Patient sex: M
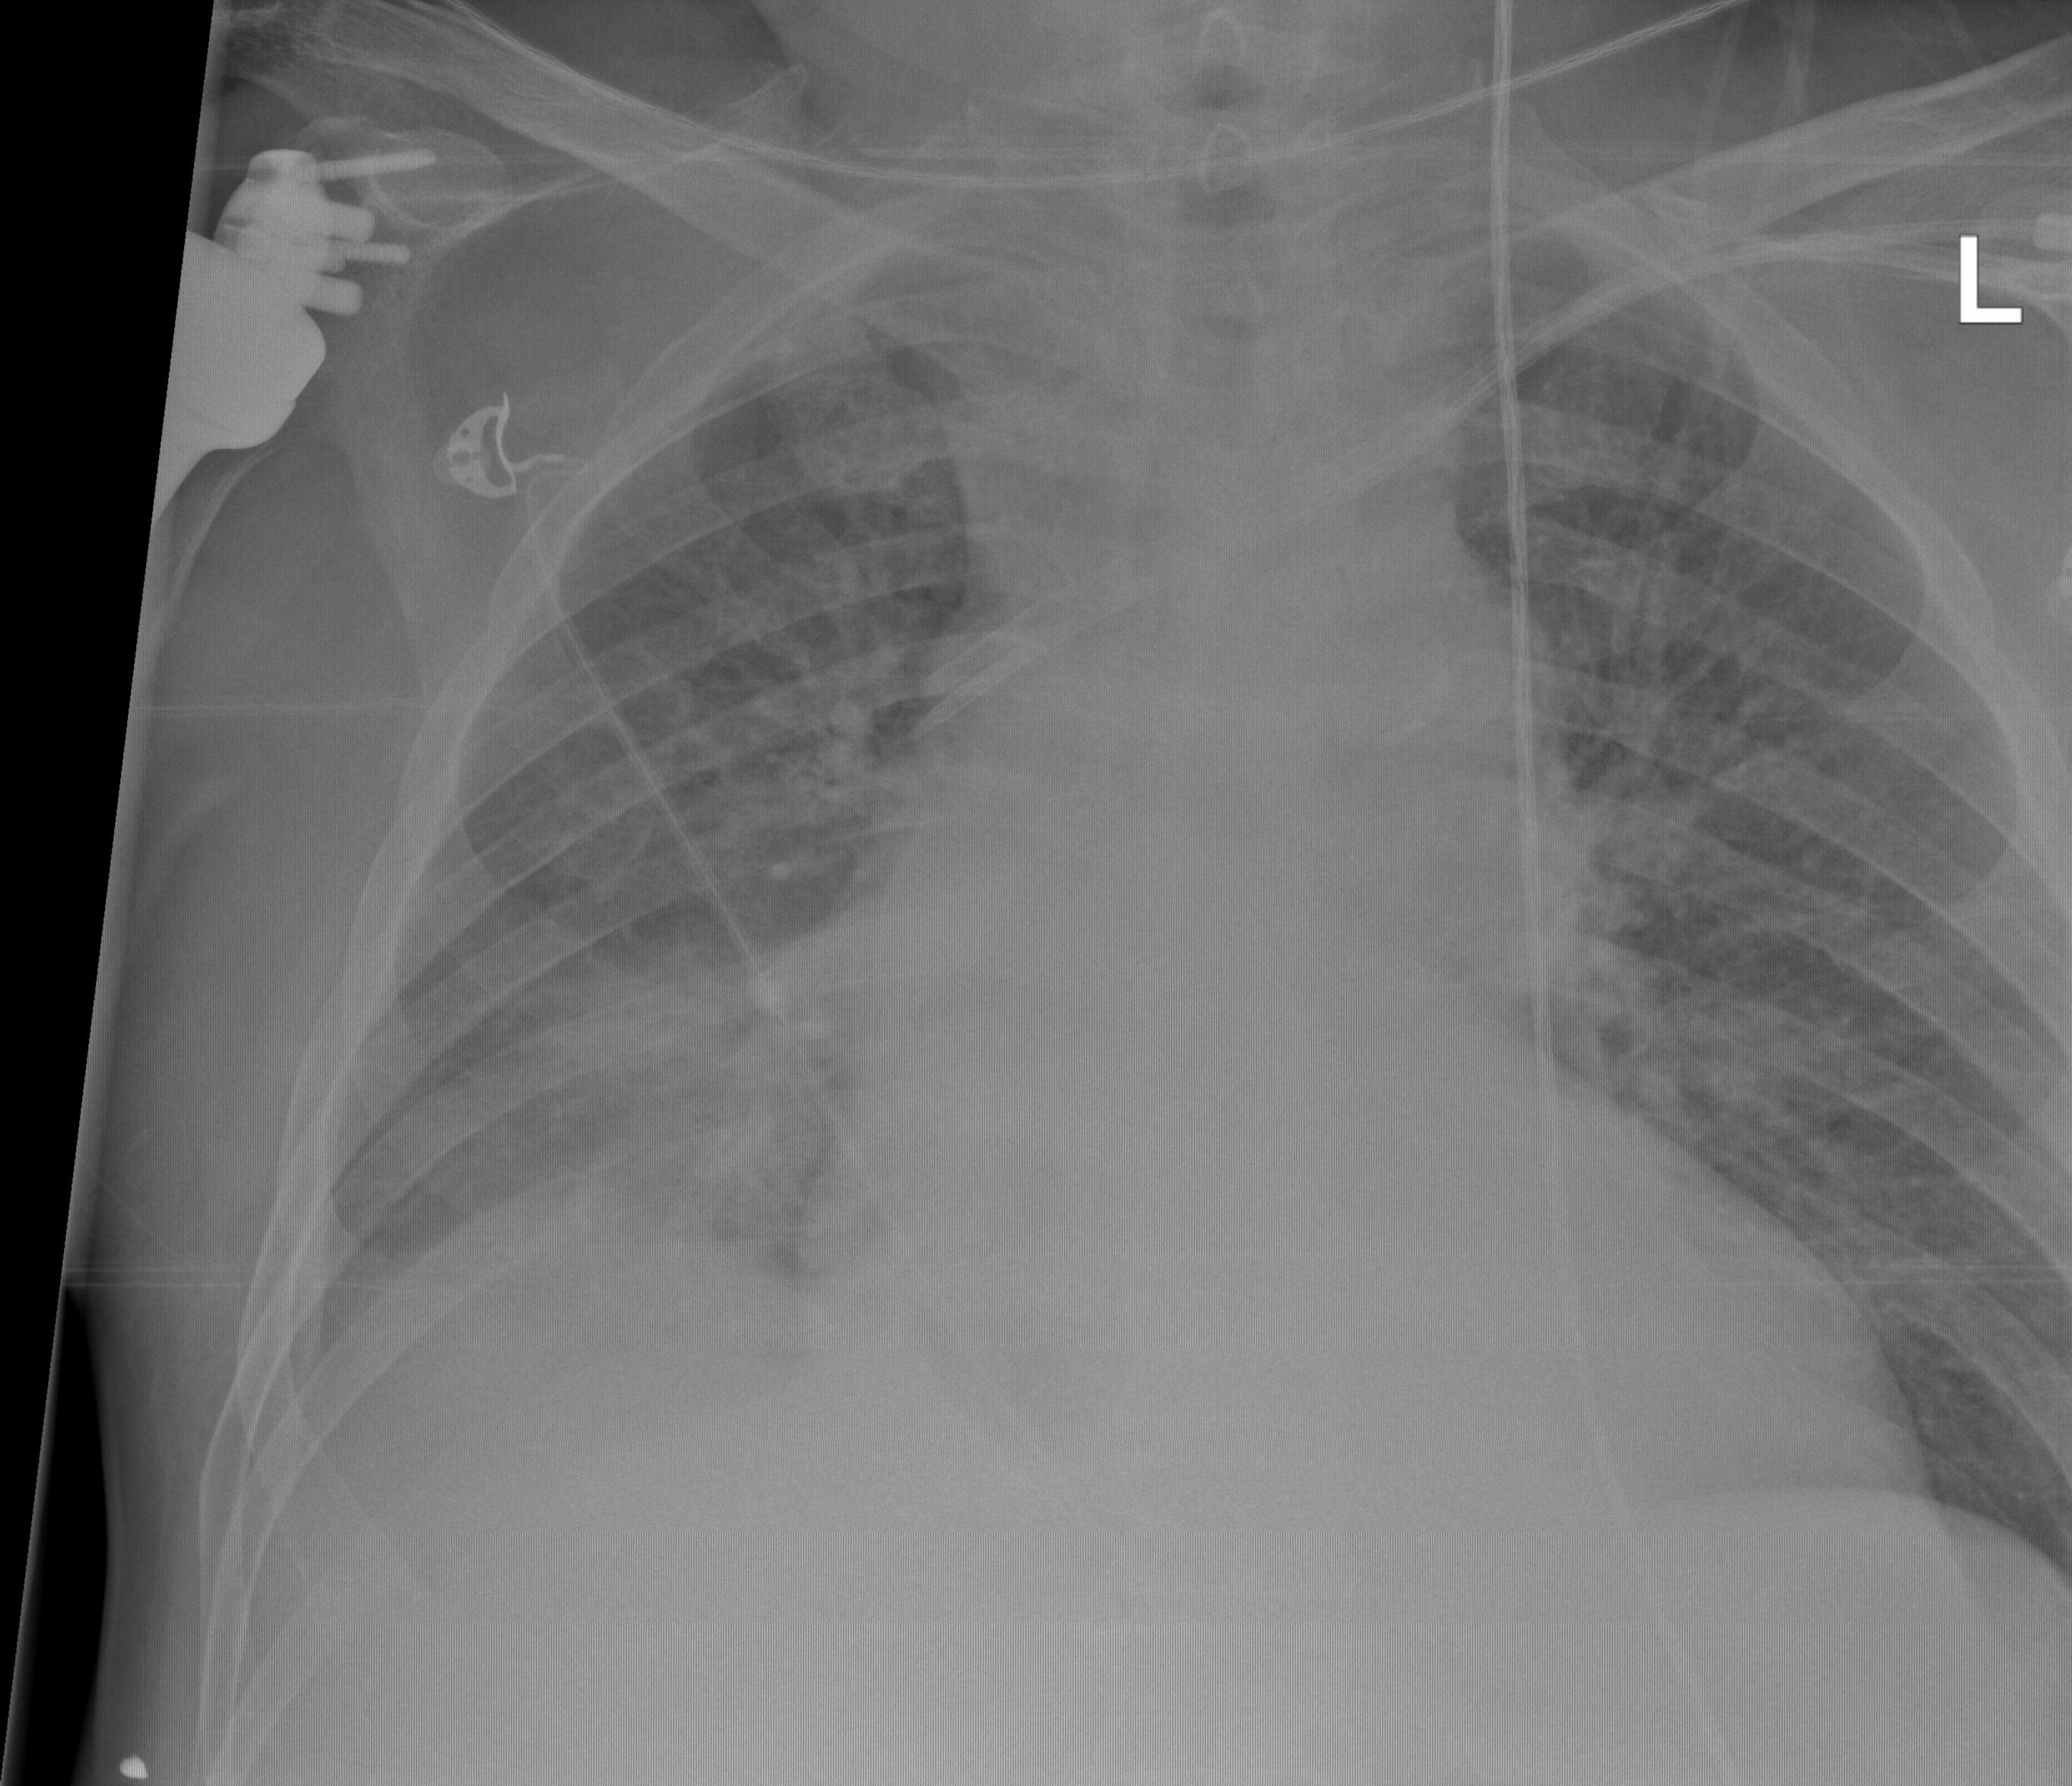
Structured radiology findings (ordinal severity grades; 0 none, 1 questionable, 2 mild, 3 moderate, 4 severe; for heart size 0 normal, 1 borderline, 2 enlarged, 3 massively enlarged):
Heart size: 2
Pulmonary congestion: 3
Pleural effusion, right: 2
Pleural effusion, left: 0
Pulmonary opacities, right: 2
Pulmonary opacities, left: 2
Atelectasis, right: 2
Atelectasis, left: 1